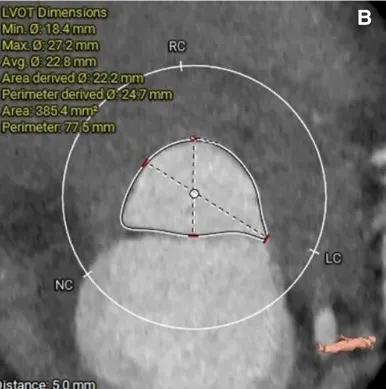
Aortic computer tomography before transcatheter aortic valve replacement. Calcification is mainly distributed at the bottom of the right coronary cusp and non-coronary cusp, extending into the middle of the valve leaflet, left coronary sinus leaflet, and at the confluence of the two sinuses. 5 mm below the annulus.
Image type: radiology (ct)